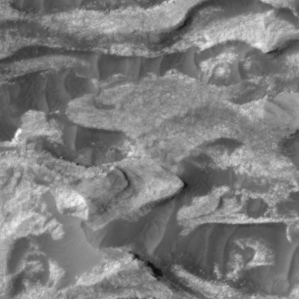
Label: non_frost